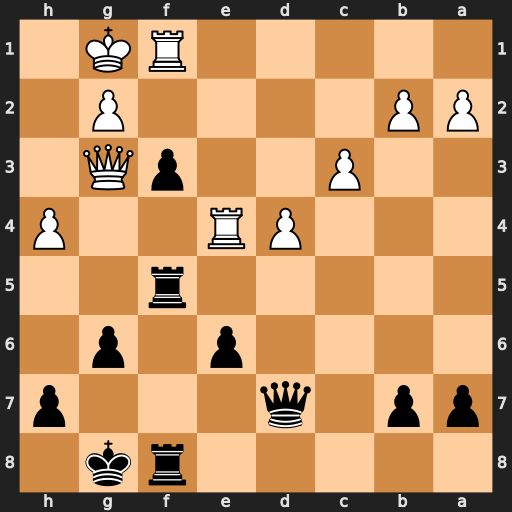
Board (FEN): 5rk1/pp1q3p/4p1p1/5r2/3PR2P/2P2pQ1/PP4P1/5RK1
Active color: b
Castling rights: -
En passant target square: -
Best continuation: f2+ Rxf2 Rxf2 Qxf2 Rxf2